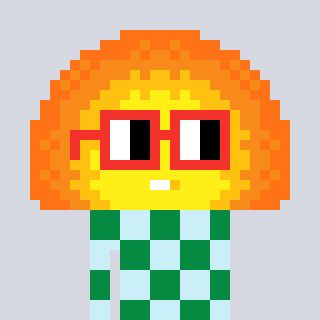
a pixel art character with square red glasses, a sunset-shaped head and a cold-colored body on a cool background